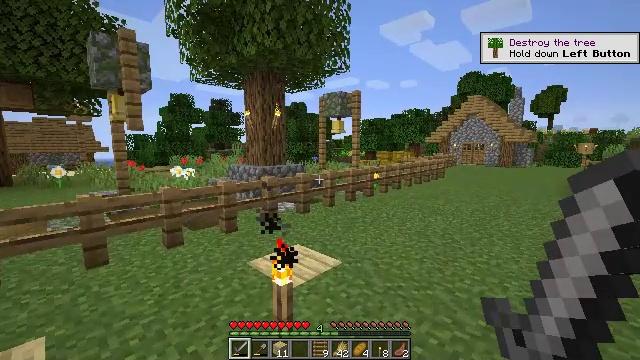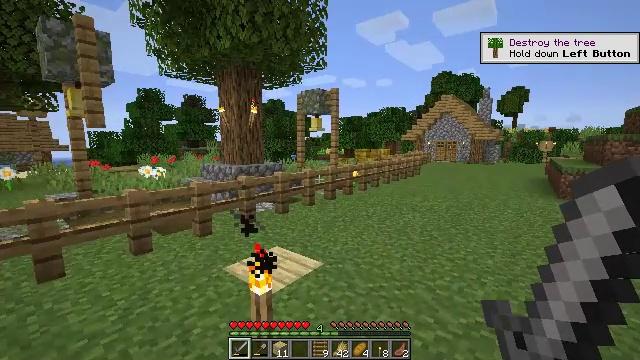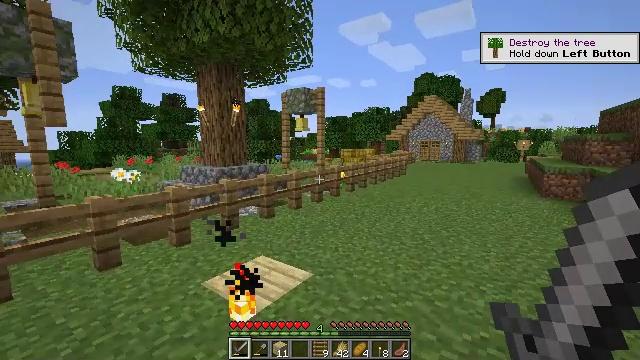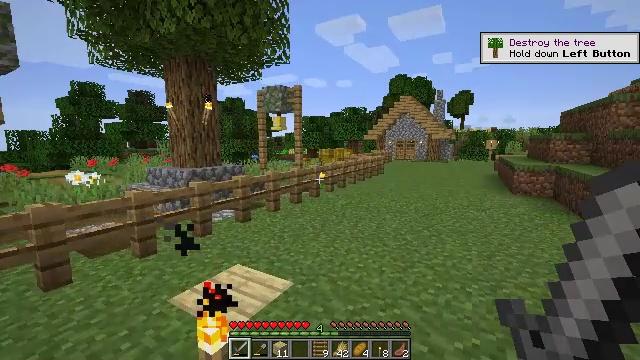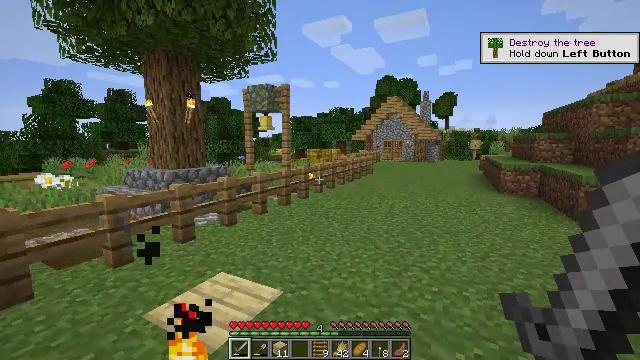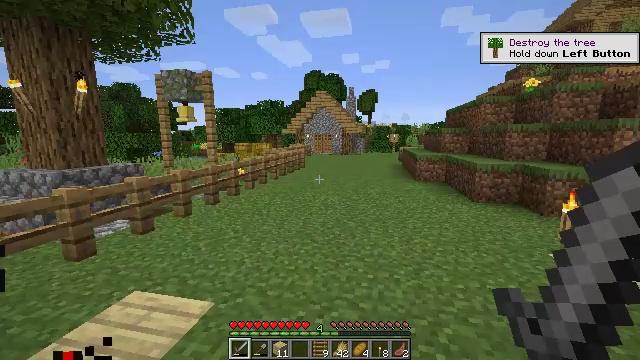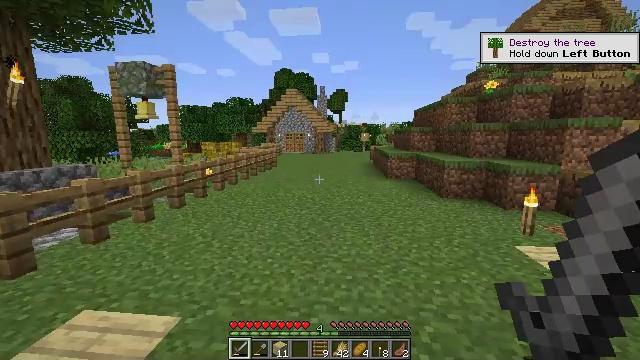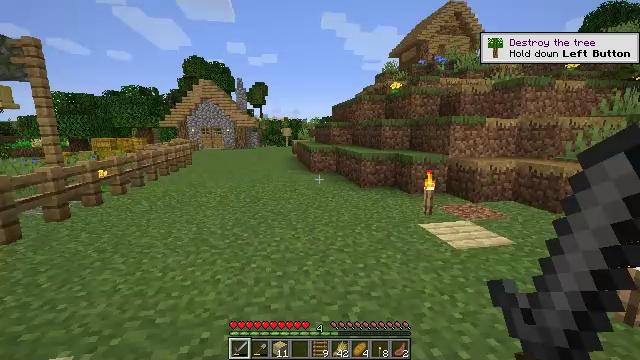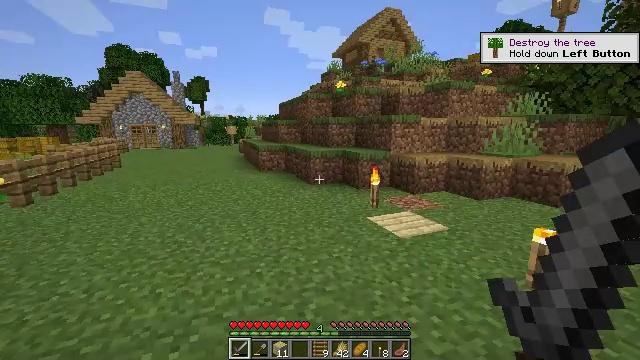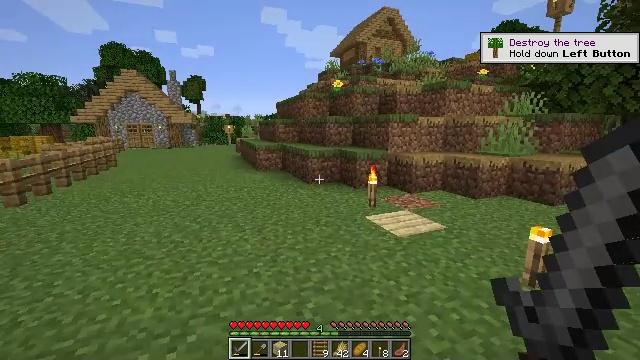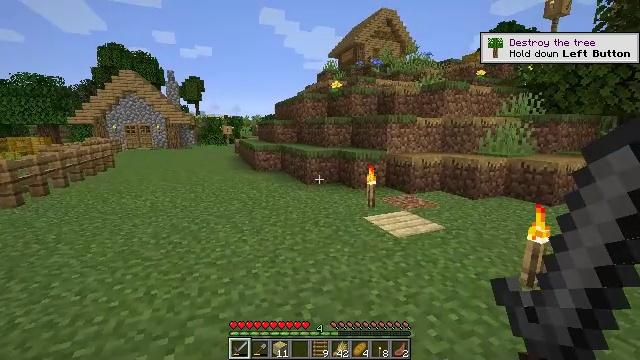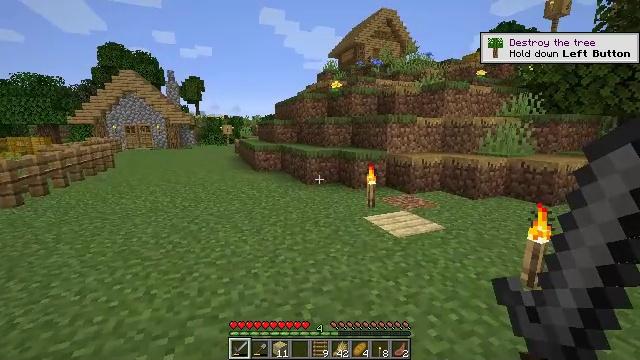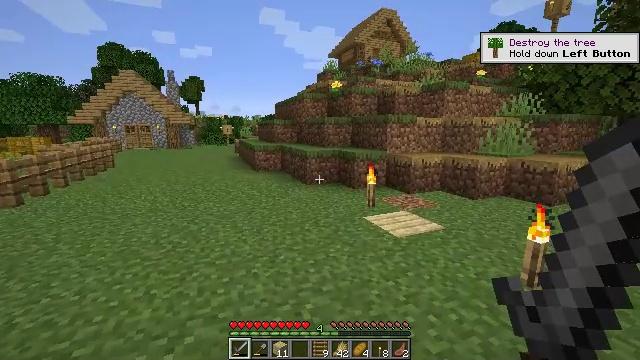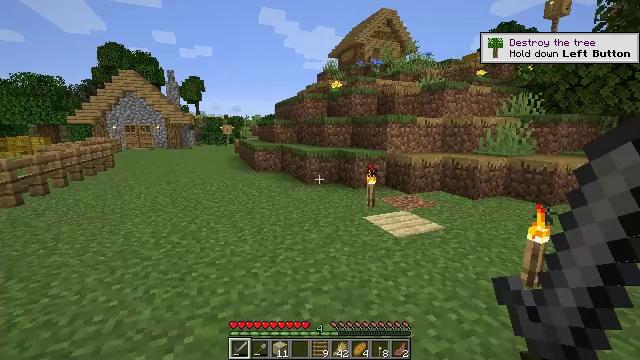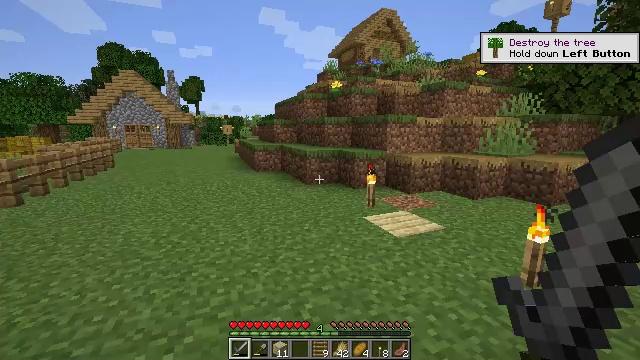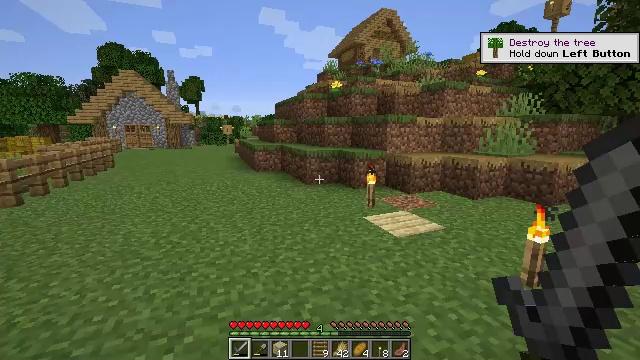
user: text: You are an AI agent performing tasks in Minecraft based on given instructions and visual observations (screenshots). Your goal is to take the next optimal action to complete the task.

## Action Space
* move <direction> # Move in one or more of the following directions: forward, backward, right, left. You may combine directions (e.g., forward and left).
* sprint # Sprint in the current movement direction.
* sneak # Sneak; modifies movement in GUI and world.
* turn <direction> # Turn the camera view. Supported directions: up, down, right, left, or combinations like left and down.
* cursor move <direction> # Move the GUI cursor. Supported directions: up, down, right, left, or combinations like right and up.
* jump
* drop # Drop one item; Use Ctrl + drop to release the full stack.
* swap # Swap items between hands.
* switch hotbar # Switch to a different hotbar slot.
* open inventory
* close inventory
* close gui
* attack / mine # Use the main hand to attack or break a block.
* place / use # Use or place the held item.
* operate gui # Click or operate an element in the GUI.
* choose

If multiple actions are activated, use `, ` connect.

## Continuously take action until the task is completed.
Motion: motion action
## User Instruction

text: Attack the oak planks to recycle it.
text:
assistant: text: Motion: move forward, turn right
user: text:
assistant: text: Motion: move forward, turn right
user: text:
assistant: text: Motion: move forward, turn right
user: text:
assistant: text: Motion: move forward, turn right
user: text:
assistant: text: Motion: turn right and down
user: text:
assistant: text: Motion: turn right
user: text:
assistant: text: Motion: turn right and down
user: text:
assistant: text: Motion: turn right
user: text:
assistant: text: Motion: no_op
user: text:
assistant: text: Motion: no_op
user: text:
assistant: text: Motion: no_op
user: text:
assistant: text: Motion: no_op
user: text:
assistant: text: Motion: no_op
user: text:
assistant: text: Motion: no_op
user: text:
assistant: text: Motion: no_op
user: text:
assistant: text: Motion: no_op
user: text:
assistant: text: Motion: no_op
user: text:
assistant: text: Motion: turn right
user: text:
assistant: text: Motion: turn right
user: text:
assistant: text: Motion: sprint, turn right
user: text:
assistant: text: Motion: sprint, turn right and up
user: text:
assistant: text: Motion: sprint, turn right and up
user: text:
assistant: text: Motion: sprint, turn right and up
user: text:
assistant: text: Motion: sprint
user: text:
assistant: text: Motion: sprint
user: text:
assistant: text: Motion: sprint
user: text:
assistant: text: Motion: sprint
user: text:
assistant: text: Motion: sprint
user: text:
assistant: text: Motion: sprint
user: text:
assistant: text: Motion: sprint